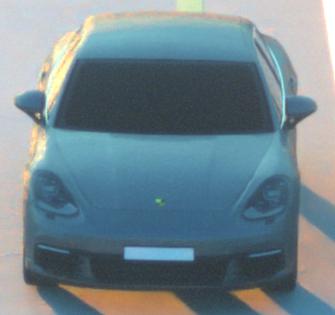
Make: Porsche
Model: Panamera
Detailed model: Panamera (971)
Model produced from: 2016/11
Model produced until: 2018/08
Doors: 5
Color: gray
Road condition: dry road
Daytime: sunrise or sunset
Contrast: medium contrast